Field crop: tomato
Growth stage: 1
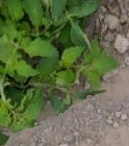
Species: tomato